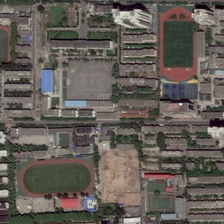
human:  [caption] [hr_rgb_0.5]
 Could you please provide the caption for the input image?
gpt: many buildings with three playgrounds and some green trees are in a school .

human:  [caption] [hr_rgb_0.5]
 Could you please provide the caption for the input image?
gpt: the south has several wetlands and teaching buildings ,northwest of the school to a large forest, .

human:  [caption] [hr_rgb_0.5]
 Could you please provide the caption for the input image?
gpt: many buildings with three playgrounds and some green trees are in a school .

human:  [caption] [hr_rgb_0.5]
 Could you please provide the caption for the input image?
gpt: a building is in front of the central square, surrounded by dark green trees .

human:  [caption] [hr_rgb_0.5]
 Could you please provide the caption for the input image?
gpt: a building is in front of the central square, surrounded by dark green trees .